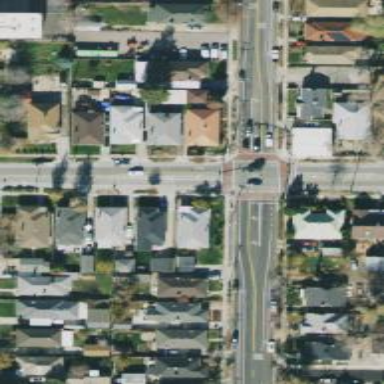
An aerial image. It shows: Marked crossing with lines on the road.